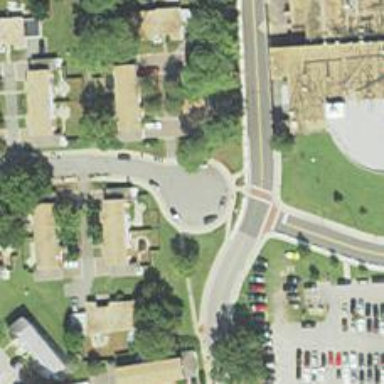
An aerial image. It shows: Turning circle on the road.